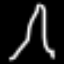
Label: The Eiffel Tower